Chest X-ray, PA view. Patient: 63 years old, sex M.
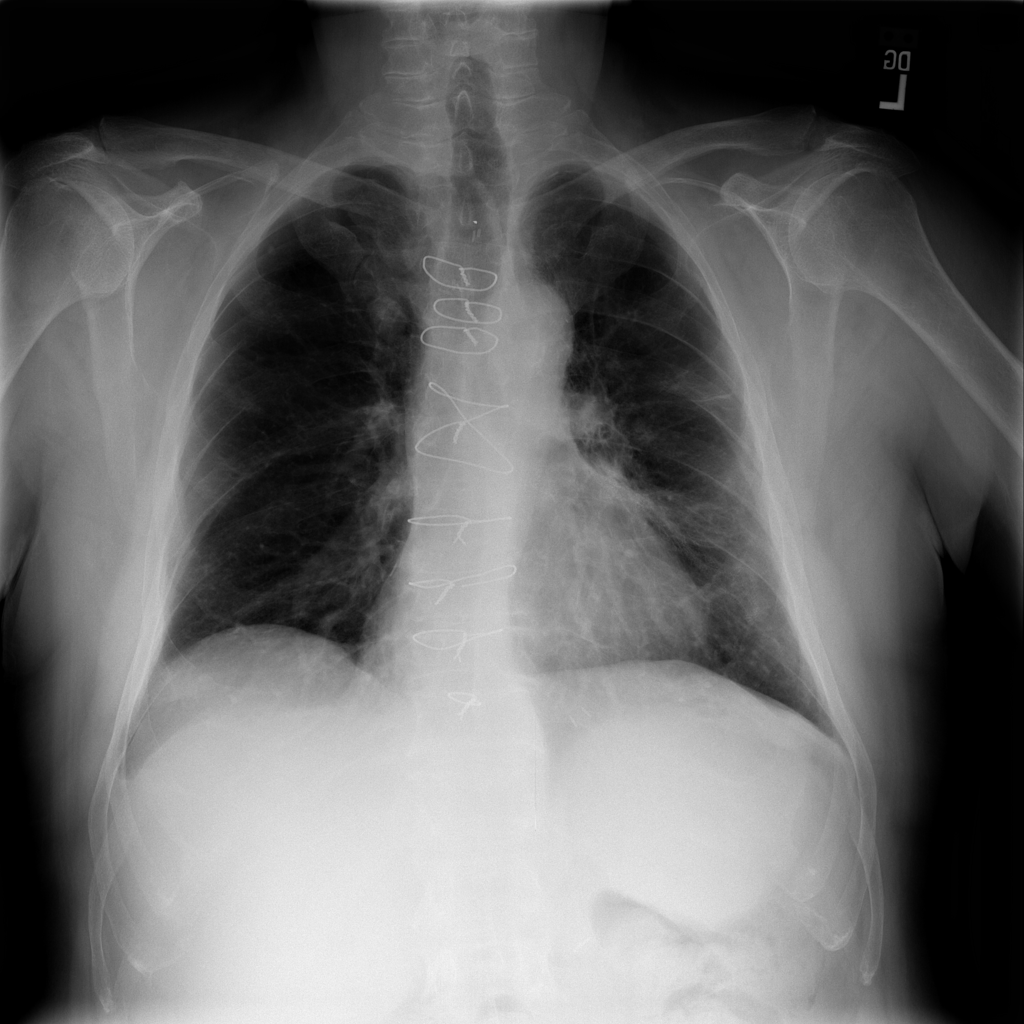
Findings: No Finding